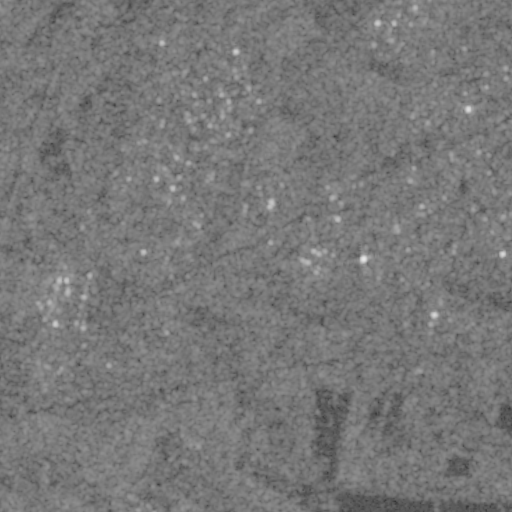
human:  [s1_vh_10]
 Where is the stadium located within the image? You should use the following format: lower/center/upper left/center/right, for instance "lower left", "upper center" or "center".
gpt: The stadium is located in the upper right of the image.
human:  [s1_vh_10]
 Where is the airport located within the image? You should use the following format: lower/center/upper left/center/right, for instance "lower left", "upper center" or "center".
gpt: There is no airport in the image.

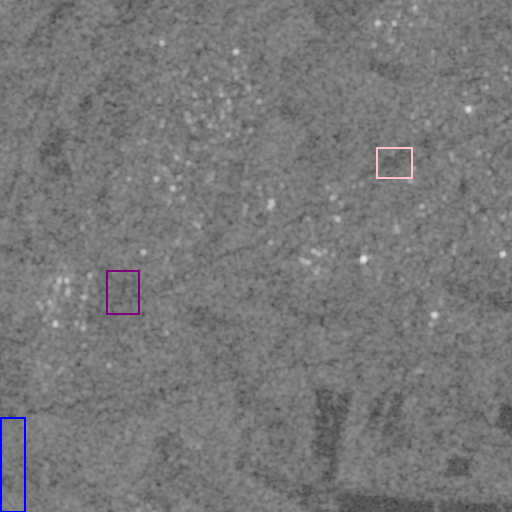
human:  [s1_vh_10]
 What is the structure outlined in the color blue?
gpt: The structure outlined in blue is a crop field.
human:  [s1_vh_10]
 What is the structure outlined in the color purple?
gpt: The structure outlined in purple is a park.
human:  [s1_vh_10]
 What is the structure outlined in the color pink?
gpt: The structure outlined in pink is a stadium.
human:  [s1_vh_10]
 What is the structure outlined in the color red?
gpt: There is no red outline.